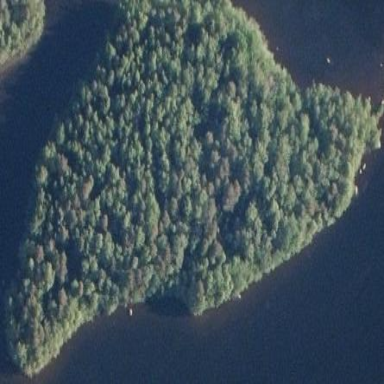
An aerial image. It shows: Islet covered with trees.